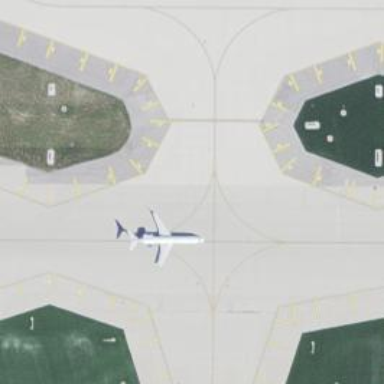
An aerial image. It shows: View of taxiway at the airport.